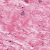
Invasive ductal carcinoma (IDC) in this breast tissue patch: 0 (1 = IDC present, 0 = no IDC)